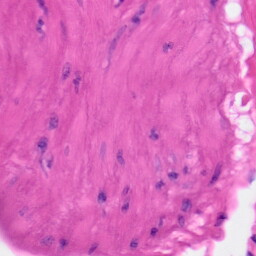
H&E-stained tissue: Skin